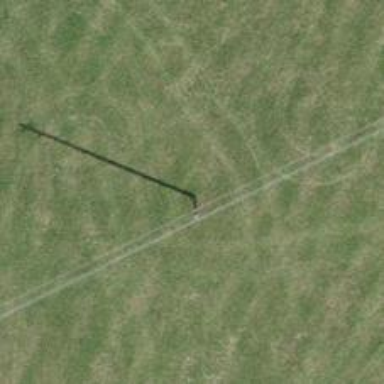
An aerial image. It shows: Utility pole as the man-made structure.